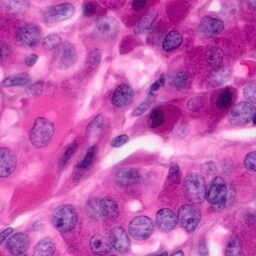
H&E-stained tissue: Pancreatic